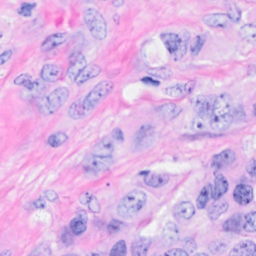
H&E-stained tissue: Breast